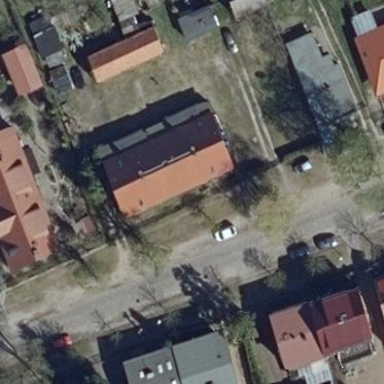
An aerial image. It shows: Simple house.